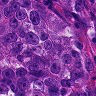
Metastatic tissue present: yes